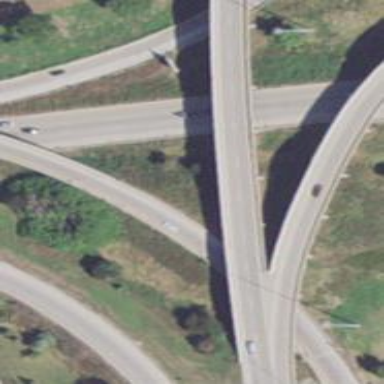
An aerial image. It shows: Cantilever bridge on asphalt motorway.